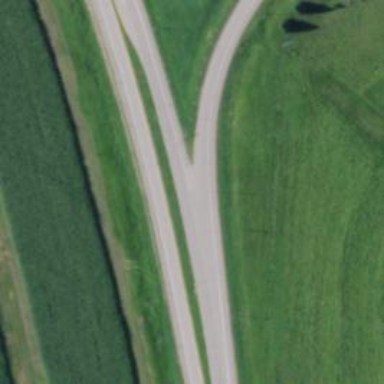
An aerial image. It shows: Asphalt road classified as trunk highway.